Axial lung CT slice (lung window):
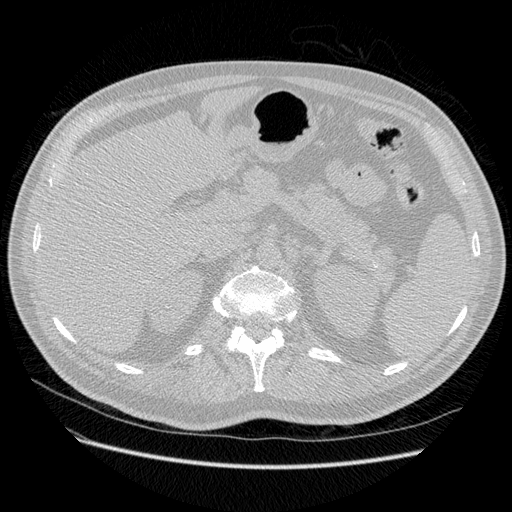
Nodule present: no